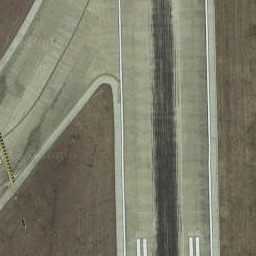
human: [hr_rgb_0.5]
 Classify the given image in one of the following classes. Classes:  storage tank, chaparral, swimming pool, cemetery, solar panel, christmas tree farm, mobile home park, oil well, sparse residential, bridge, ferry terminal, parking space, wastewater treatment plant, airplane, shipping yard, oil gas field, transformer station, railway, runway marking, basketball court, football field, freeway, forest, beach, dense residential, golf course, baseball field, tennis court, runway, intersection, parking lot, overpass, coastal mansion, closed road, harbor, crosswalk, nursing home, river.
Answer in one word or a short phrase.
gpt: runway